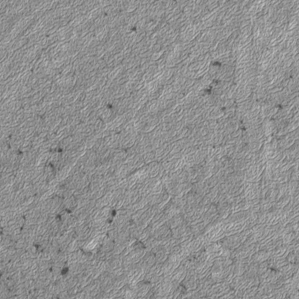
Label: frost